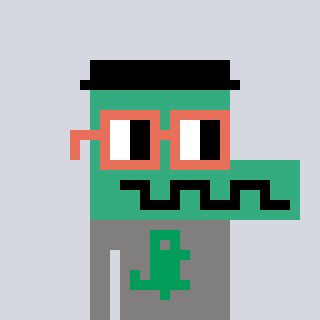
a pixel art character with square orange glasses, a crocodile-shaped head and a bluegrey-colored body on a cool background